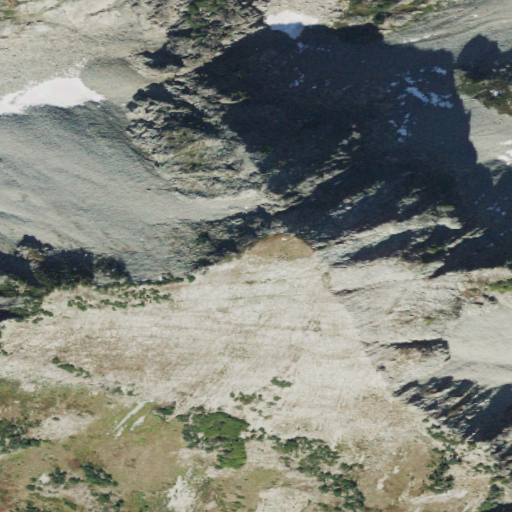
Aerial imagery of mountain in Washington named Pyramid Peak containing barren land, shrub, grassland, and snow